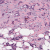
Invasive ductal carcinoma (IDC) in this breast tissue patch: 0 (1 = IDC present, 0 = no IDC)